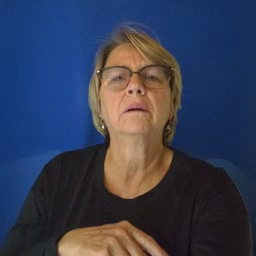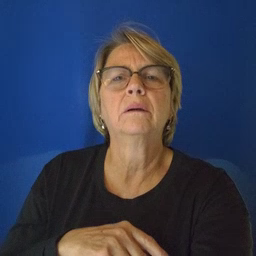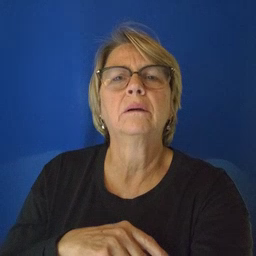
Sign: sad